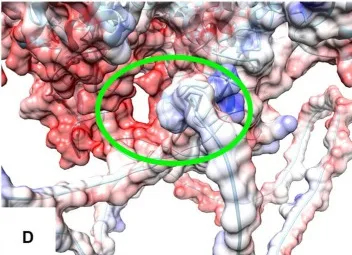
(C,D) Surface representations depict the protein structures of both CACNA1A wild-type (wt) and the R2467P mutant. The structures are color-coded based on electrostatic values: red represents negative values (-10 min), white corresponds to 0, and blue signifies positive values (10 max). On the left (within the yellow oval) is the wt structure, featuring the polar residue arginine. On the right (within the green oval) is the R2467P mutant, characterized by the non-polar residue proline. Note the discernible modification in the electrostatic surface of this Intrinsically Disordered Region (IDR) caused by the mutation.
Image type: radiology (ct)